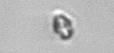
Label: Heterocapsa_rotundata